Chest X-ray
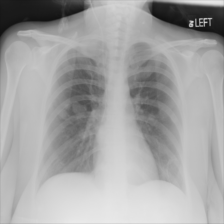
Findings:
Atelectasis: negative
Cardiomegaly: negative
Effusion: negative
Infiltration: negative
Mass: negative
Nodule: positive
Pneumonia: negative
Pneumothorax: negative
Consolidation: negative
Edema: negative
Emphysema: negative
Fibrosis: negative
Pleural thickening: negative
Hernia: negative